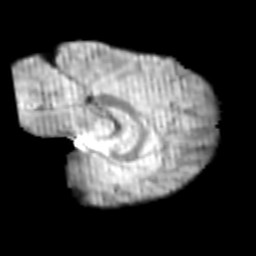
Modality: T2w
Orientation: sagittal
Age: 10
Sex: male
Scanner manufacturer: siemens
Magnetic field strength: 3 T
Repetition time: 3.8 s
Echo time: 0.07 s